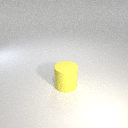
large yellow rubber cylinder